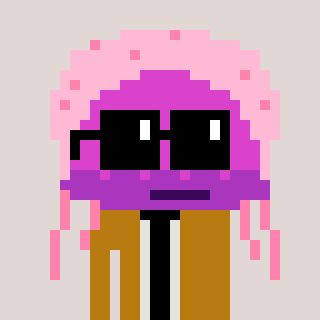
a pixel art character with square black sunglasses, a jellyfish-shaped head and a gold-colored body on a warm background